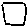
Label: square